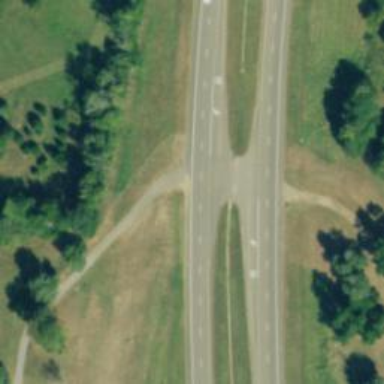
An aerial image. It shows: Abandoned road.